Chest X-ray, PA view. Patient: 42 years old, sex M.
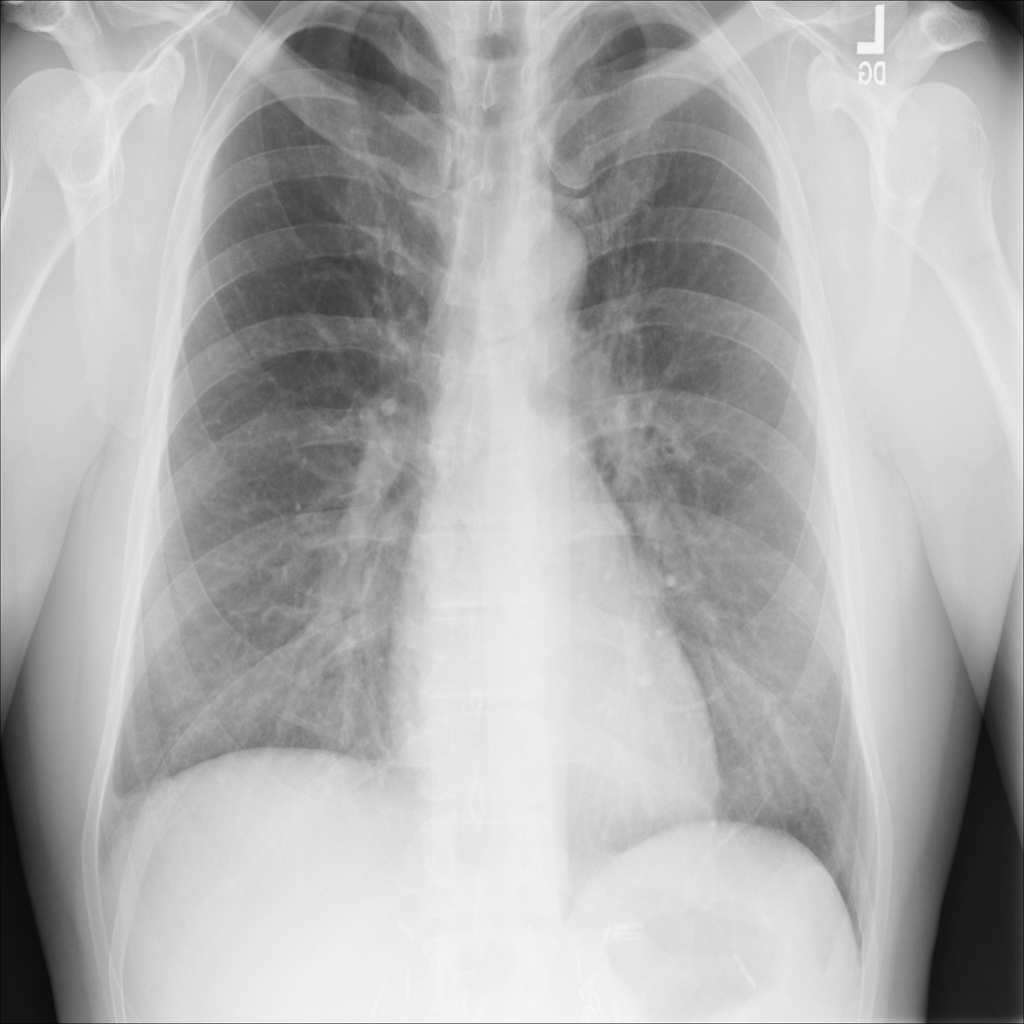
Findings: No Finding